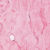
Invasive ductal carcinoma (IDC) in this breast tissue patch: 0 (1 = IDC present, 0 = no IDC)